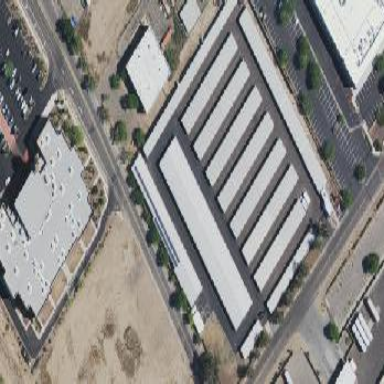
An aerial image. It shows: Building used for storage rental.